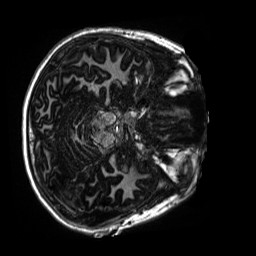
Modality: MP2RAGE
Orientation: axial
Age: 11
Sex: male
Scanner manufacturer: siemens
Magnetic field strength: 3 T
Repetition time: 4 s
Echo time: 0.00303 s